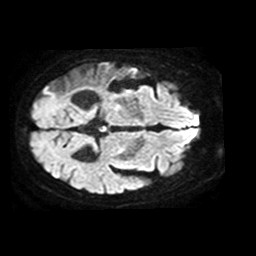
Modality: TRACE
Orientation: axial
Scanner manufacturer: philips
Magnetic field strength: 1.5 T
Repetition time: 3.485 s
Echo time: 0.09326 s